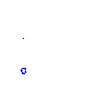
Particle: proton